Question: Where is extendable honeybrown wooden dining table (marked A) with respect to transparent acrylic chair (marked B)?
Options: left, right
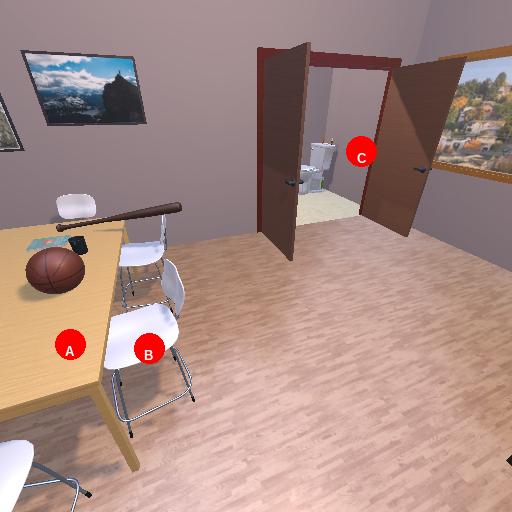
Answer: left